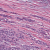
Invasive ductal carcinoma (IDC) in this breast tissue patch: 1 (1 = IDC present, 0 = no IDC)